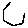
Label: hexagon